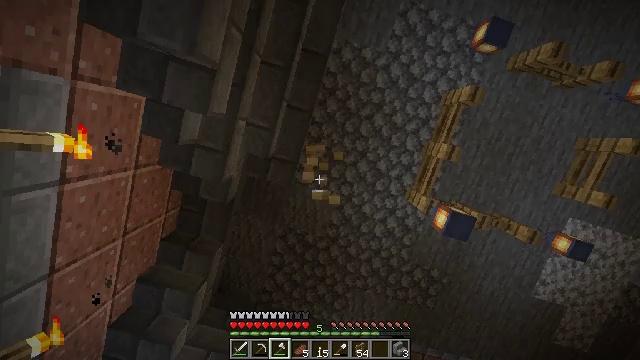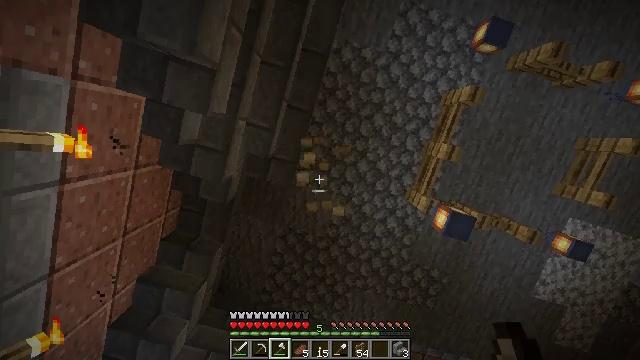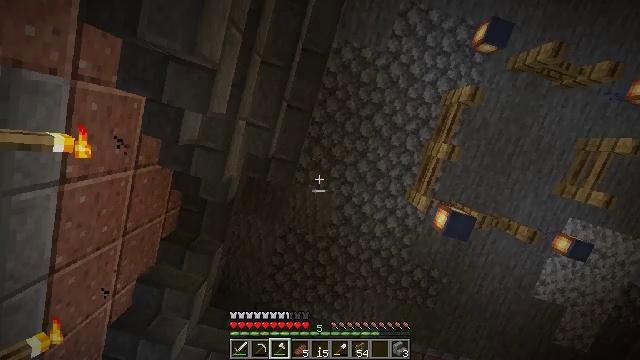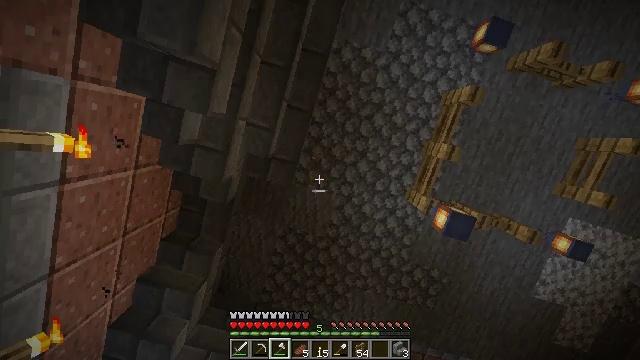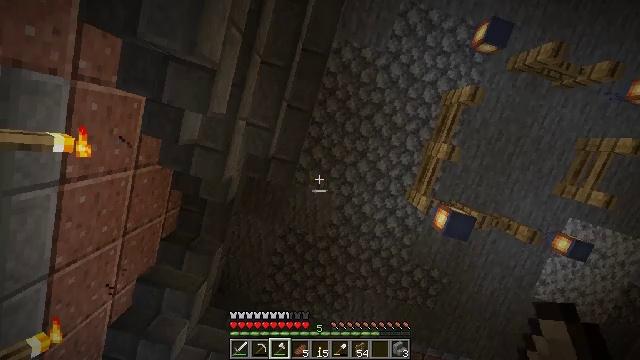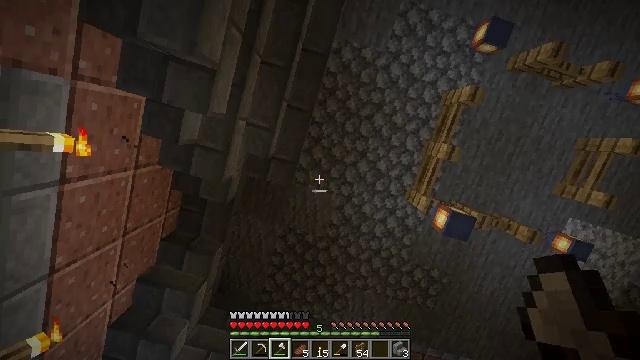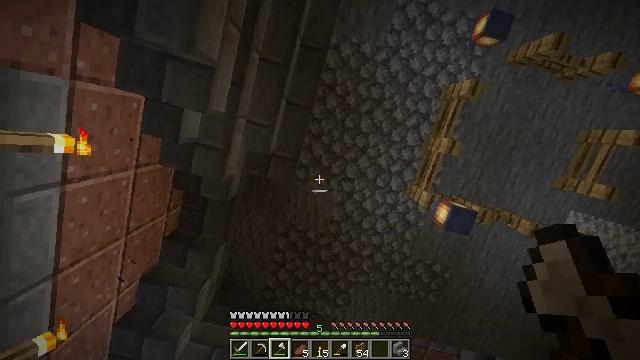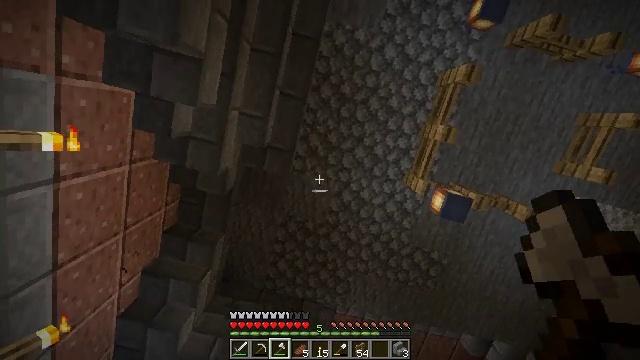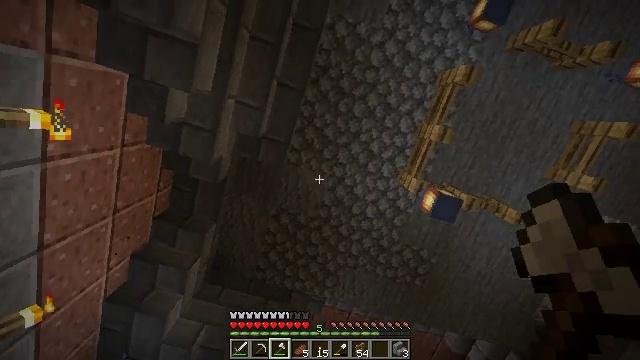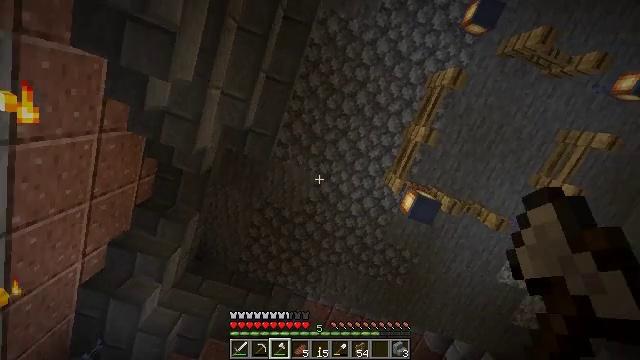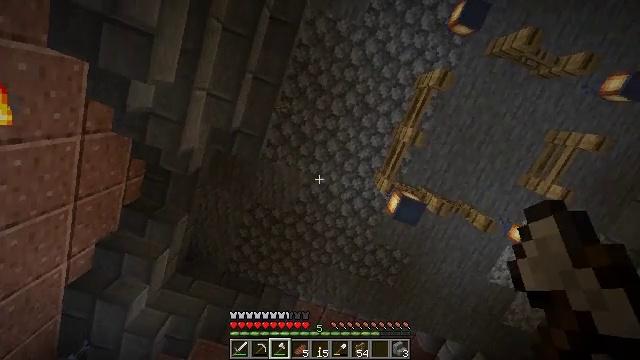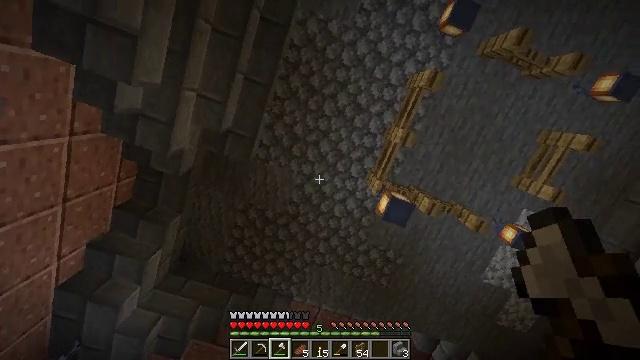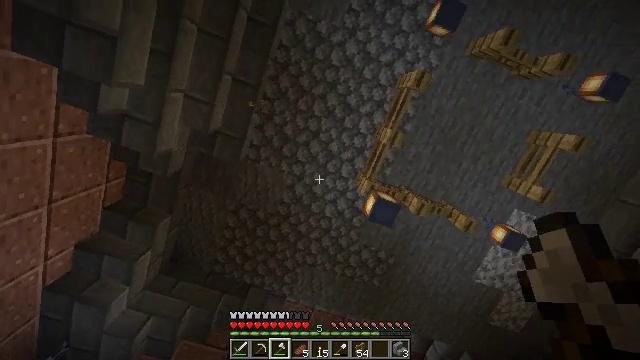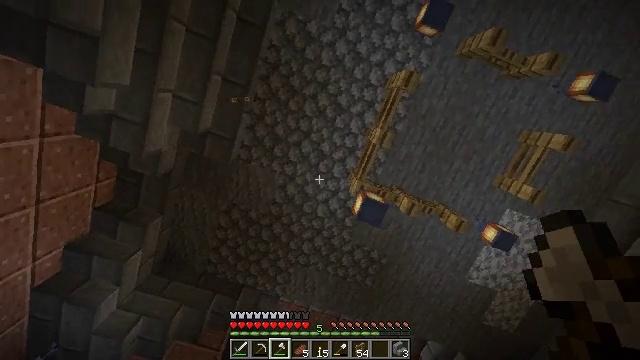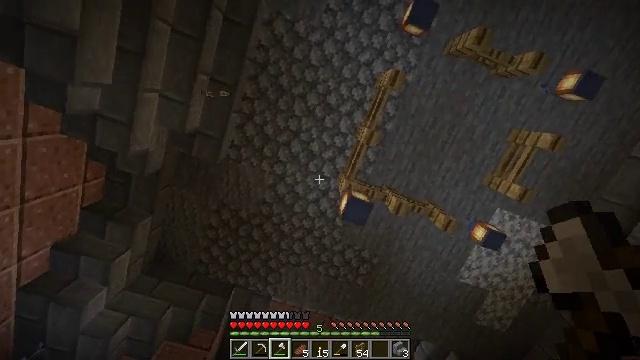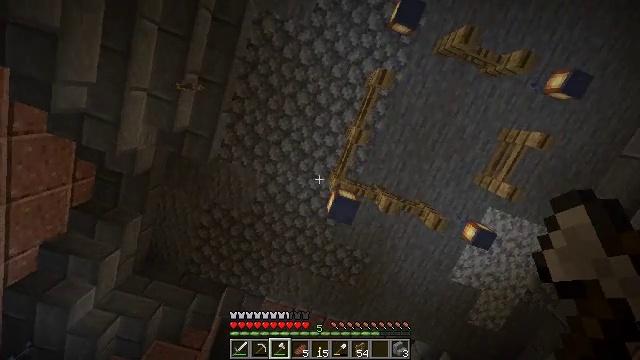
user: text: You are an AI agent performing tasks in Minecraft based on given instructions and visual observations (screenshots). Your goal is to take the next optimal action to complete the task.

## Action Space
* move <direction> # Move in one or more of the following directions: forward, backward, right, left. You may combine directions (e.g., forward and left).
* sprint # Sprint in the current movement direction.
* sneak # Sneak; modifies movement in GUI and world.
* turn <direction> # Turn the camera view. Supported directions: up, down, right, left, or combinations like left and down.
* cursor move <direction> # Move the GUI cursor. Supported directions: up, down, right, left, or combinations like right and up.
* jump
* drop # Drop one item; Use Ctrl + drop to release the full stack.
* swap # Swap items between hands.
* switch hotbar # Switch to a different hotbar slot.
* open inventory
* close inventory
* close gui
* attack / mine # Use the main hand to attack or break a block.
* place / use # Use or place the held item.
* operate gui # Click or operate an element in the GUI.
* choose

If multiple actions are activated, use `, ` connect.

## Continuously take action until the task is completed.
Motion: motion action
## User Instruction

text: Gather the lantern to use it later.
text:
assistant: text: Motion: attack / mine
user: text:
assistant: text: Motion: attack / mine
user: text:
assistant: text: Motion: attack / mine
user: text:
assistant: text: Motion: attack / mine
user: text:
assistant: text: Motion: attack / mine
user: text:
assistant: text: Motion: no_op
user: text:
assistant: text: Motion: move right, turn left and down
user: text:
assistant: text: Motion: move right, turn right and down
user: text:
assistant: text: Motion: move right, turn right
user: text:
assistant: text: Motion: move right
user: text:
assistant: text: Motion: move right
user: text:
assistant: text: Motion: move right
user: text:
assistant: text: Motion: move right
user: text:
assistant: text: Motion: move right
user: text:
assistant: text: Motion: move right
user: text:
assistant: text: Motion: no_op
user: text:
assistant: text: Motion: no_op
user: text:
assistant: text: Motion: no_op
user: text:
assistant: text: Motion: no_op
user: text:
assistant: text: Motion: no_op
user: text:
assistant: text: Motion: no_op
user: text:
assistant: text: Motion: no_op
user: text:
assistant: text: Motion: no_op
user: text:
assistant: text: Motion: no_op
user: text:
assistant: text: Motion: no_op
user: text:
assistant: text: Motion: no_op
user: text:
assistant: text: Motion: no_op
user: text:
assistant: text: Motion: no_op
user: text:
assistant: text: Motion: no_op
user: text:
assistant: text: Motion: turn right